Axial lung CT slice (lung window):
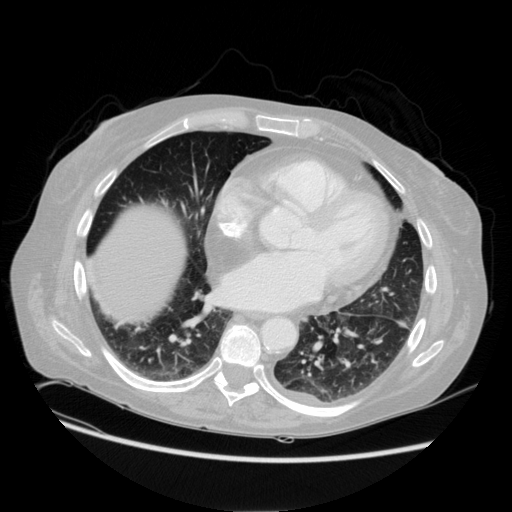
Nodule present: yes
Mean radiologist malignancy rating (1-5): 3